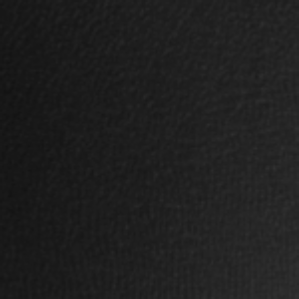
Label: frost